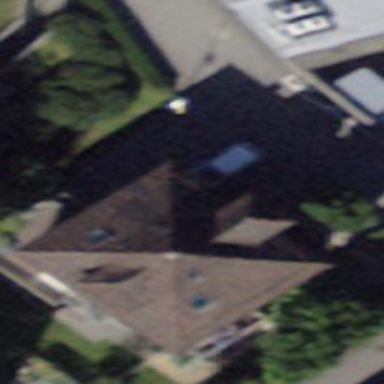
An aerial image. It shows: Apartments building with pyramidal roof.